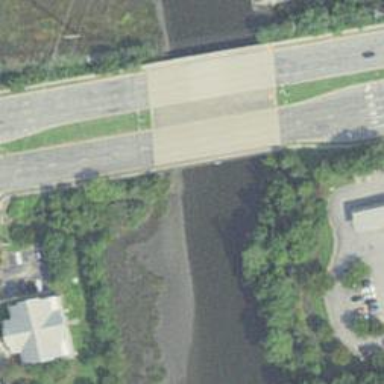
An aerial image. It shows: Primary highway crossing over bridge.